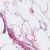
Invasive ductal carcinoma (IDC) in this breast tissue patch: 0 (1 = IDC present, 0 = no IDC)